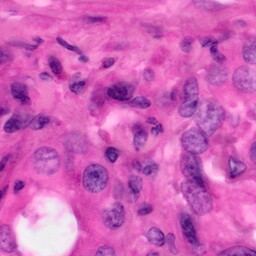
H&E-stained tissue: Pancreatic